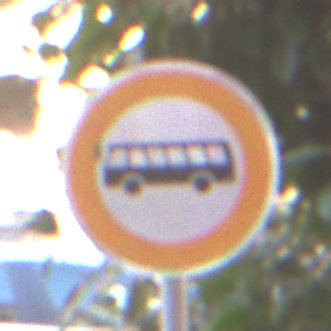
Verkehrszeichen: VerbotKraftomnibusse
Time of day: MorningAfternoon
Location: Outdoor (Urban)
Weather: Clear
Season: NotSpecified
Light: Natural